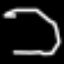
Label: octagon